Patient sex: M
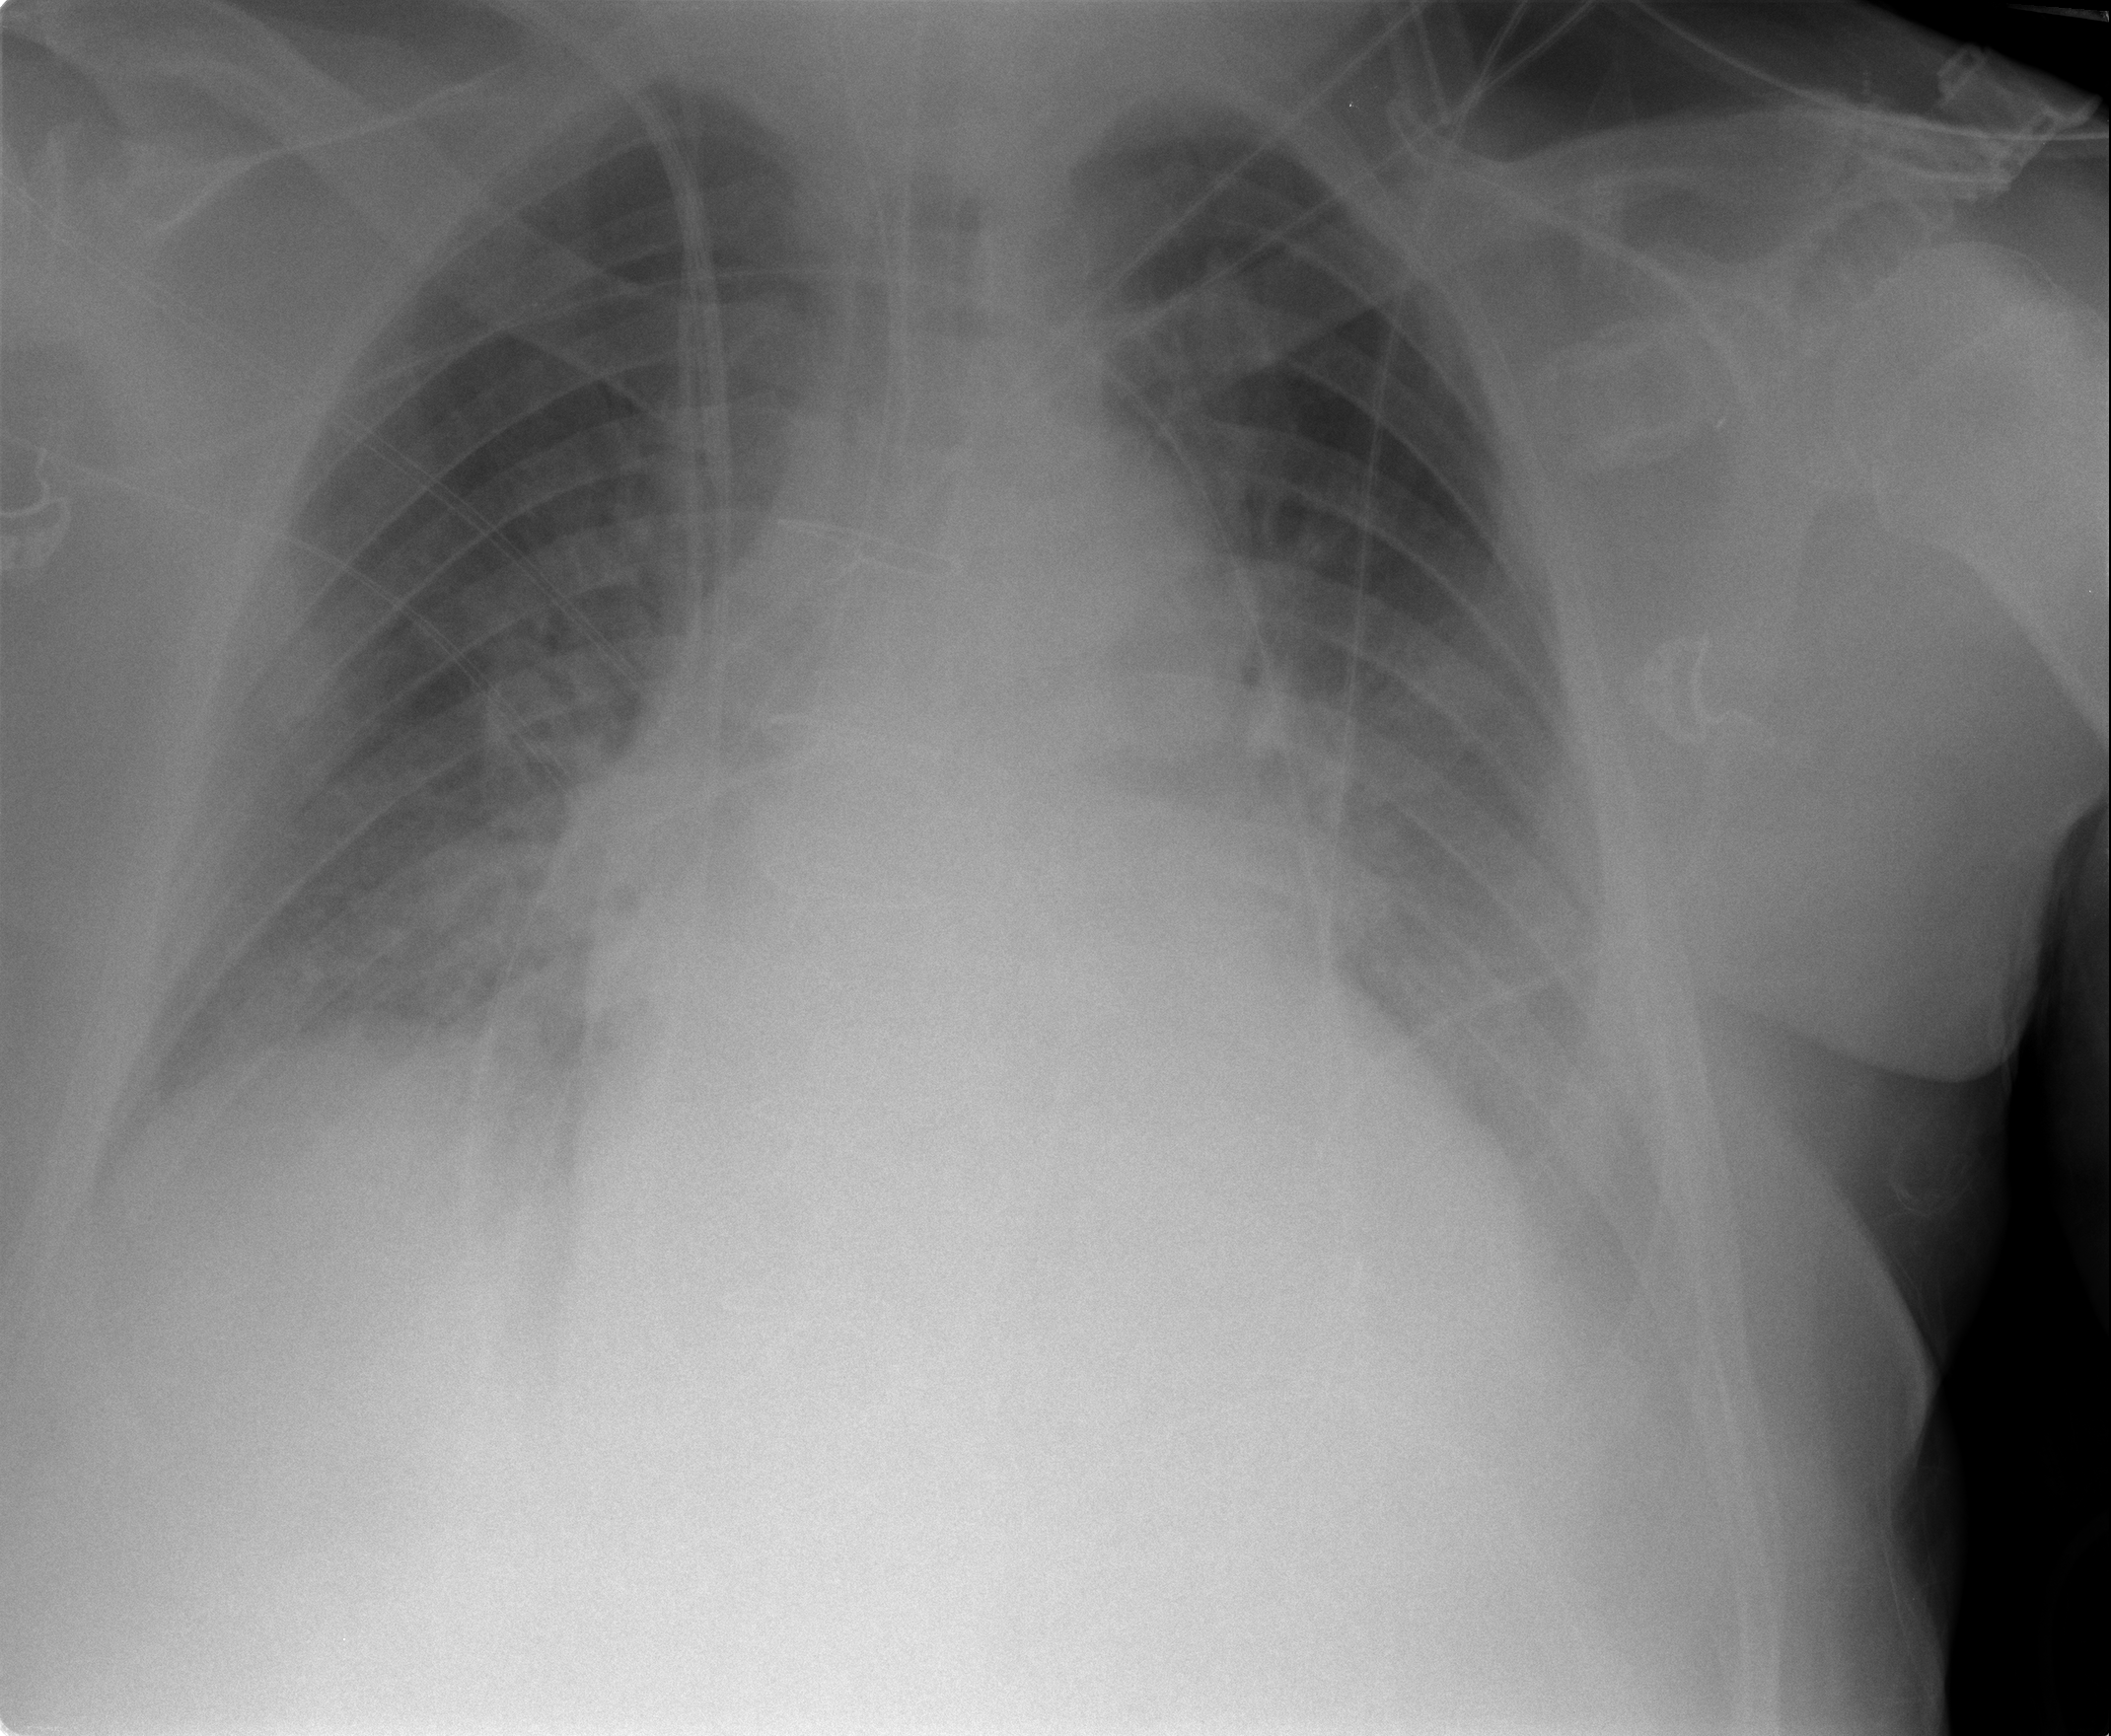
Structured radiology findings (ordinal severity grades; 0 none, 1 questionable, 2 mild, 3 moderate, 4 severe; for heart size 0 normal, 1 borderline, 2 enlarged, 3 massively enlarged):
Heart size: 2
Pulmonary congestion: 2
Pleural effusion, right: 2
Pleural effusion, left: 2
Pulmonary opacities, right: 0
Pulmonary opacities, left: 0
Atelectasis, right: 0
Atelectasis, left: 0